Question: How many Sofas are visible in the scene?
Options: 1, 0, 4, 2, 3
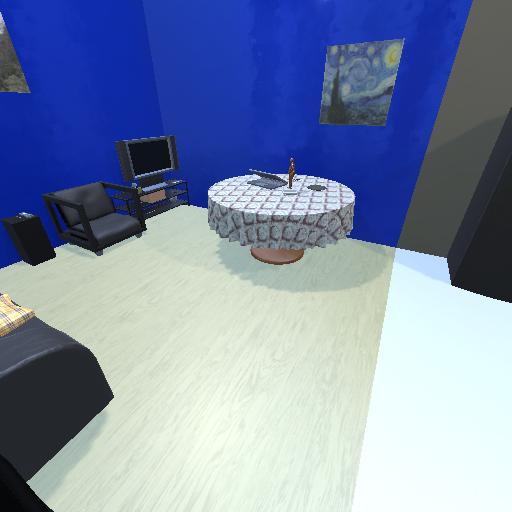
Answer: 1